Question: I've been struggling all day with the most random-feeling problem. On single posts/articles in my WordPress theme, the site loads fine on an iPad and then if you "spread" to zoom out, you get this weird margin/centering issue that is shown in the screenshot. Basically, the auto margins are ignored and the whole site is shifted off to the left.
I'm told this doesn't happen on any of the other pages (such as home or category archive pages), but since I don't actually own a device myself, I cannot test.
There was an improperly closed div in the but fixing that doesn't seem to have resolved the problem according to my tester. I also, already re-wrote the markup to more closely mimic that of the other non-problem pages, and removed any tricky absolutely positioning, so I'm pretty much out of ideas as to what else would be causing this.
<URL>

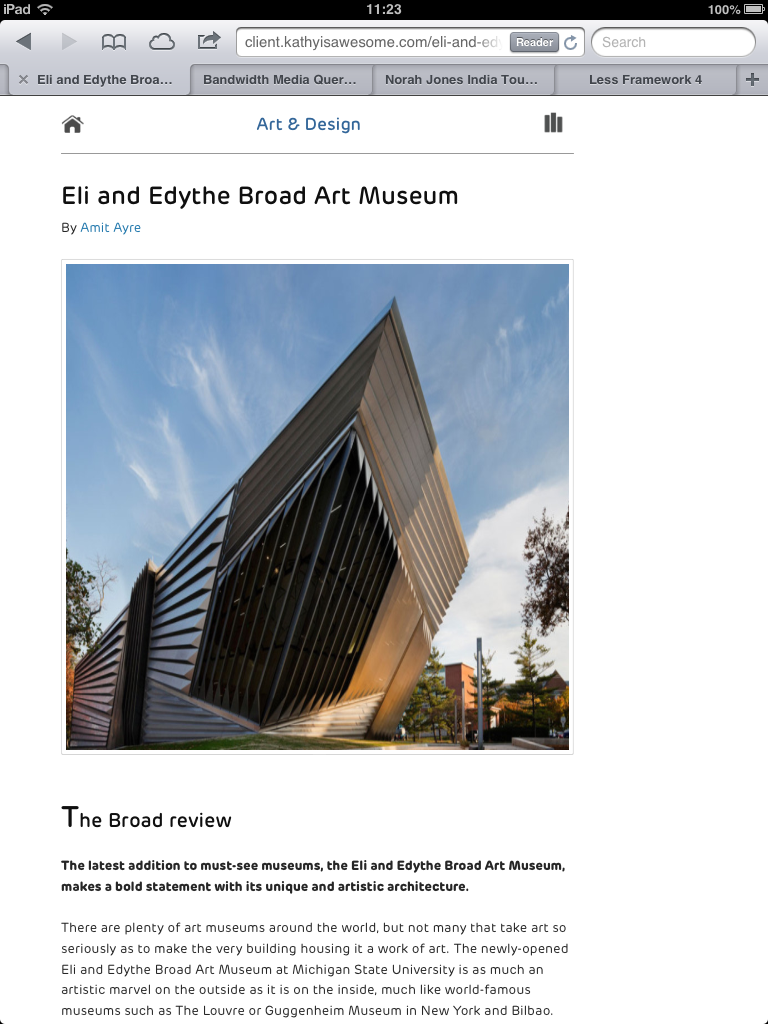
Answer: I just checked it on my iPad 3, and the page seems to be perfectly centered. Even after zooming.